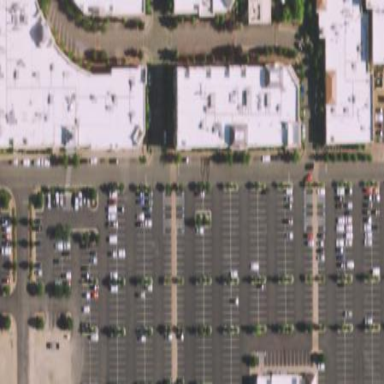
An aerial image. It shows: Retail building.